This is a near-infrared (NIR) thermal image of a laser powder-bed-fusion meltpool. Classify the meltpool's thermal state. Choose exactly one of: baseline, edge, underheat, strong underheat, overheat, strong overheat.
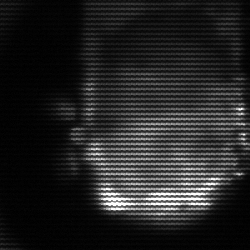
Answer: baseline